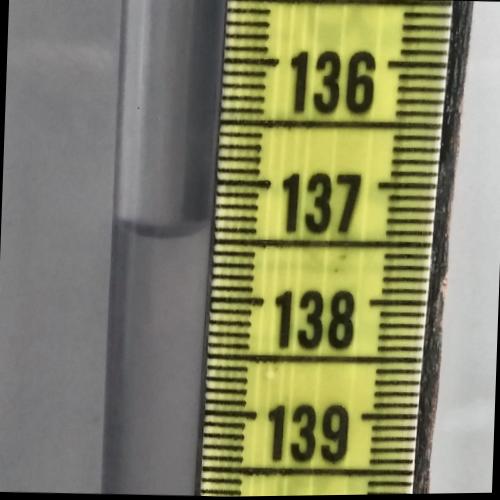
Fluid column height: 137.4 cm